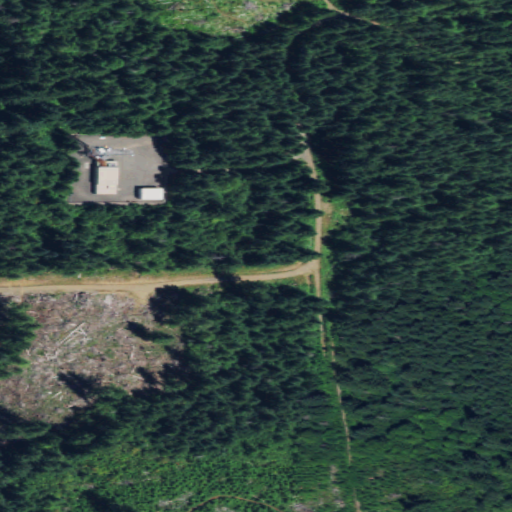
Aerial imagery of mountain in Washington named Elkhorn Mountain containing evergreen forest, shrub, medium intensity development, and high intensity development